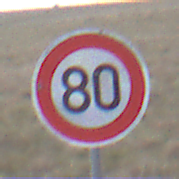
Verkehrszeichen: Geschwindigkeit80
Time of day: SunriseSunset
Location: Outdoor (Nature)
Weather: Overcast
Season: NotSpecified
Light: Natural